Question: I'd like to have some views fixed on the top of the screen,
some other on the bottom and a single fixed size view in the equal distance between the top and bottom views.
I cannot figure out how to do this with Autolayout constraints. Do I need to add some spacer views to the UI, or calculate the desired position programatically?

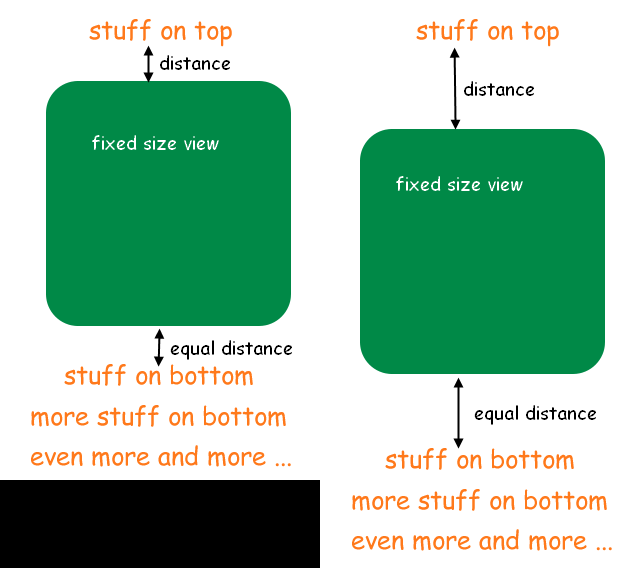
Answer: You can do this with only one additional view. It'd look like this:
'''
stuff_on_top
middle_view (with fixed size view inside)
stuff_on_bottom
'''
There'd be vertical spacing constraints between 'stuff_on_top' & 'middle_view' and between 'middle_view' & 'stuff_on_bottom'. 'fixed size view' would be centered horizontally and vertically in 'middle_view'.
The other way of doing this would be two put two spacer views: between 'stuff_on_top' & 'middle_view' and between 'middle_view' & 'stuff_on_bottom'. Then you'd add a constraint that heights of spacing views are equal.